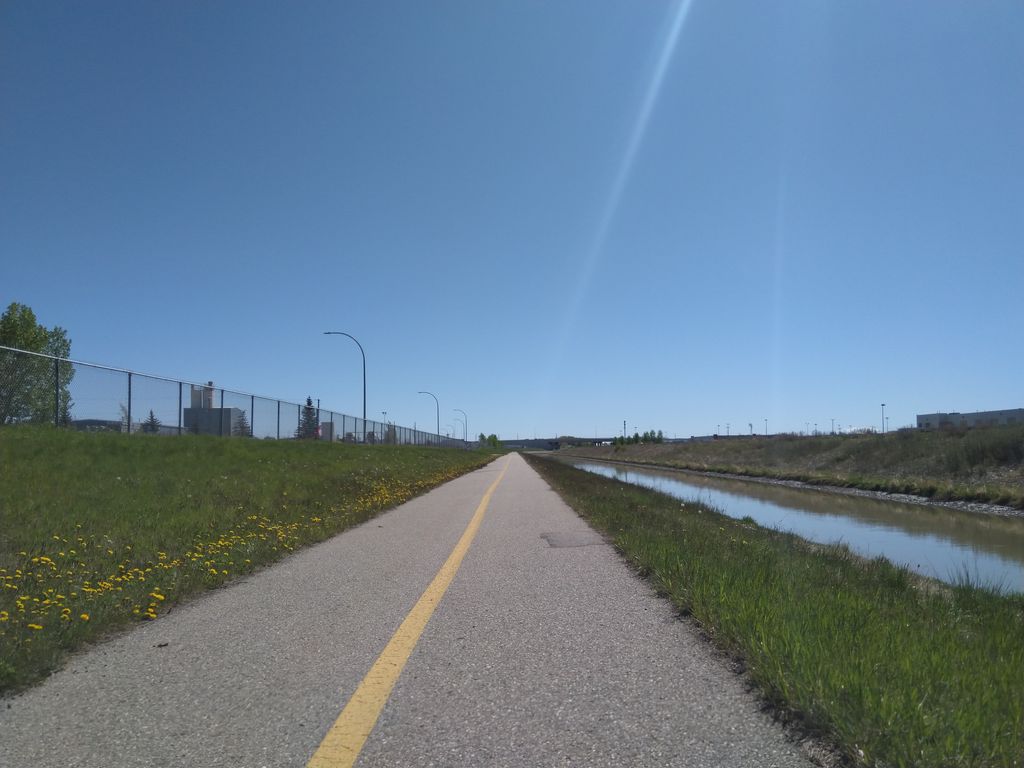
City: calgary